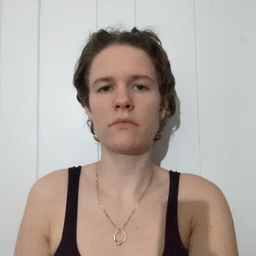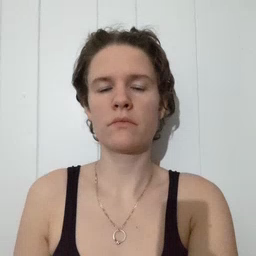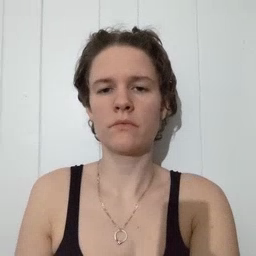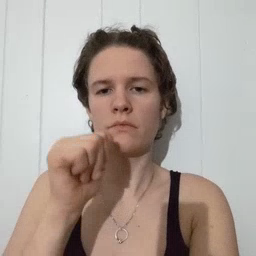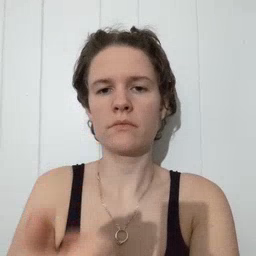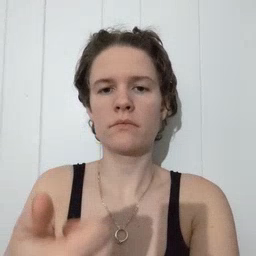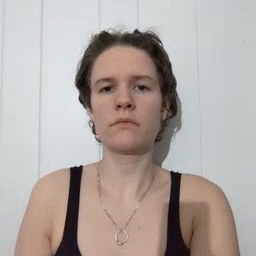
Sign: tomorrow